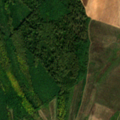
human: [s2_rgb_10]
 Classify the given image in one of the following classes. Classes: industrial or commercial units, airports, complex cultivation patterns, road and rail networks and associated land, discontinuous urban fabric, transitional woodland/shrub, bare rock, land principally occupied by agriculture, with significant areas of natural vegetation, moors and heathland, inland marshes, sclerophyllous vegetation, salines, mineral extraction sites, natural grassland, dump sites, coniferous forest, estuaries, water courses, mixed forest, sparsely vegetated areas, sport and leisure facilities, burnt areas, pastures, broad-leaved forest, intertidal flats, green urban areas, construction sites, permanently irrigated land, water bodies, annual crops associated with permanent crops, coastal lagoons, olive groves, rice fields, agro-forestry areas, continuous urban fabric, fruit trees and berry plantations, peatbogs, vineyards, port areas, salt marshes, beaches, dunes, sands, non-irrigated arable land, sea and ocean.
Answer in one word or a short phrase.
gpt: non-irrigated arable land, pastures, broad-leaved forest, transitional woodland/shrub